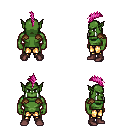
a pixel art fantasy rpg character, male body template, orc, green skin, leather shoulder armor, gold greaves, pink mohawk hairstyle, maroon shoes, four views (front, back, left, right), 2x2 character sprite sheet, small pixel art, hard edges, no anti-aliasing